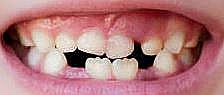
Condition: hypodontia